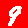
Digit: 9